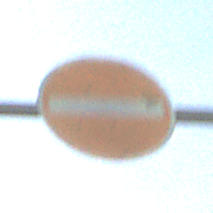
Verkehrszeichen: VerbotDerEinfahrt
Umgebung: Outdoor, Nature
Tageszeit: MorningAfternoon
Wetter: PartlyCloudy
Licht: Natural
Jahreszeit: NotSpecified
Kontrast: HighContrast